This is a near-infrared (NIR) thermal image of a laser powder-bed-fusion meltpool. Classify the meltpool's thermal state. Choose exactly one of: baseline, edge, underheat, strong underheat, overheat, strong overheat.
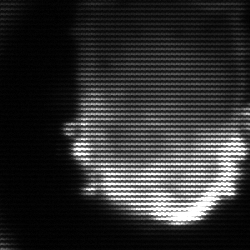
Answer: baseline